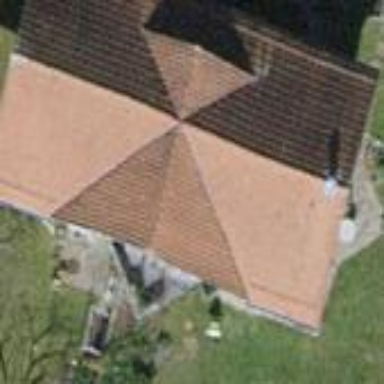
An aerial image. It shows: Detached building with tile roof.